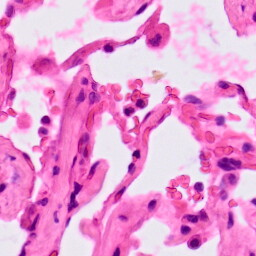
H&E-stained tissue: Lung